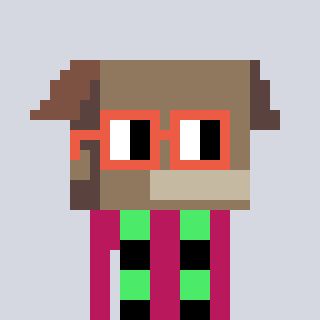
a pixel art character with square orange glasses, a box-shaped head and a darkpink-colored body on a cool background